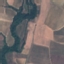
Land use / land cover: PermanentCrop